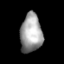
Tissue: lung
Cell type: Endothelial cells
Senescence score: 0.6624
Nuclear area (px): 822
Mean DAPI intensity: 159.316